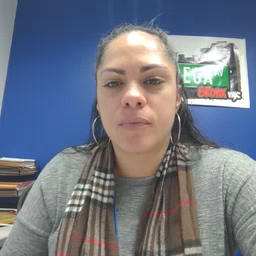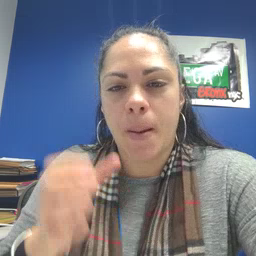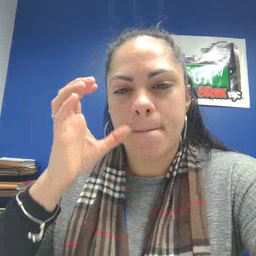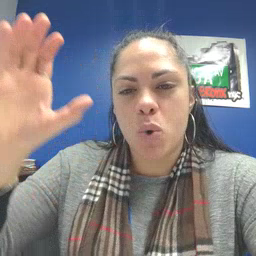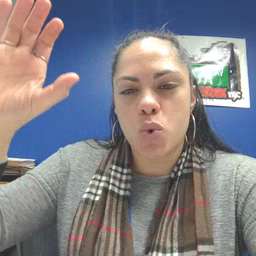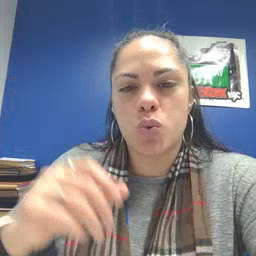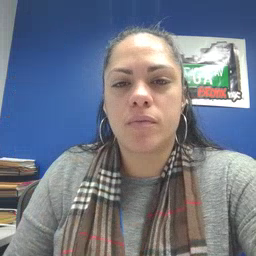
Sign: moon